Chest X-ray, PA view. Patient: 56 years old, sex M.
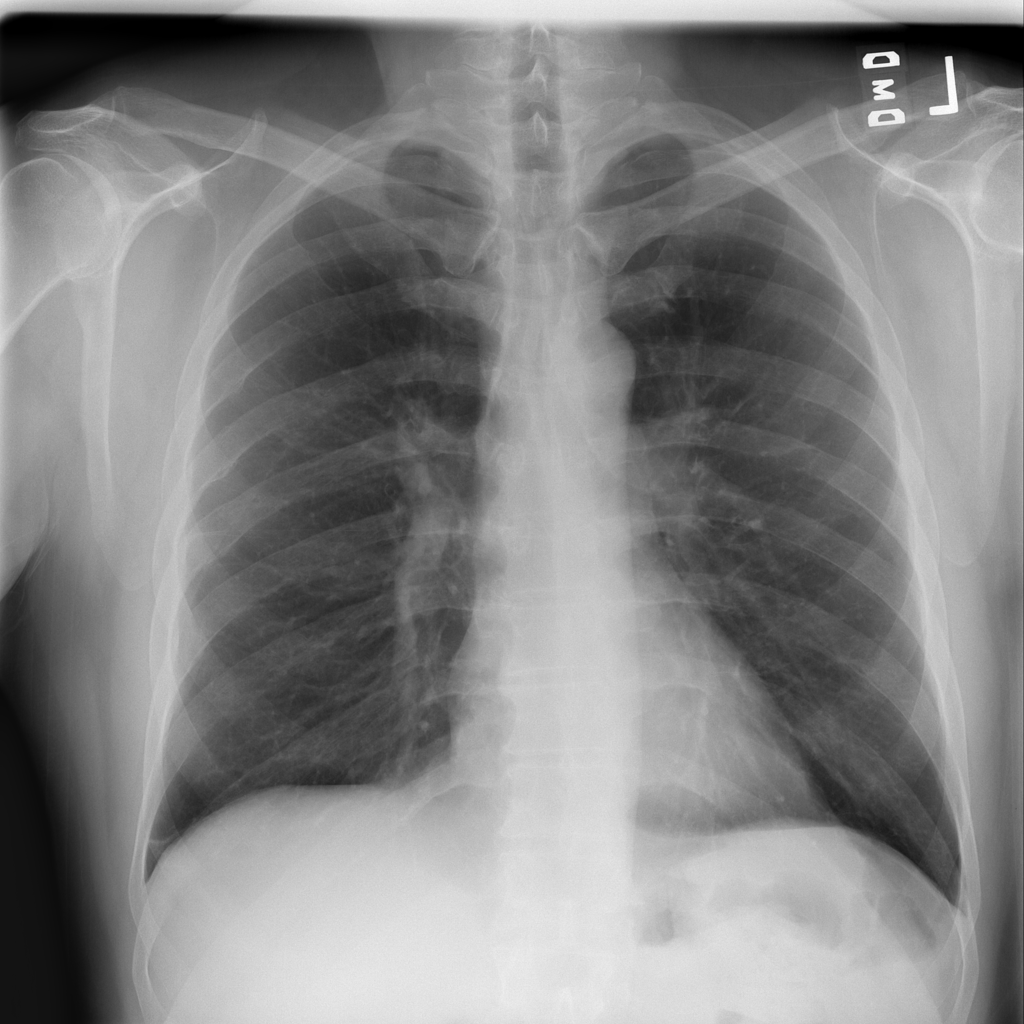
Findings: No Finding